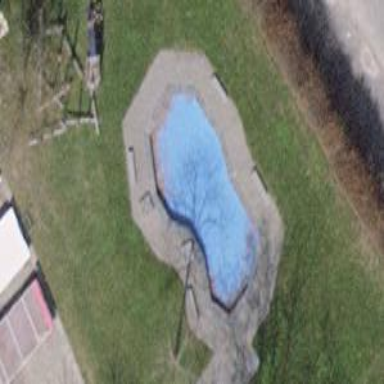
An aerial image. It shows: Swimming pool located in leisure land.